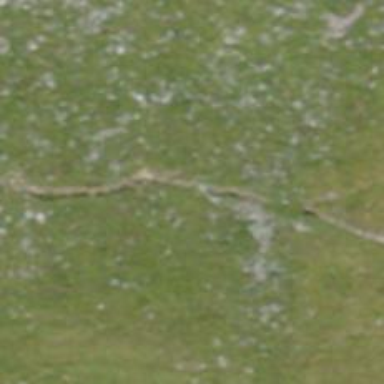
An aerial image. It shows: Ground path.